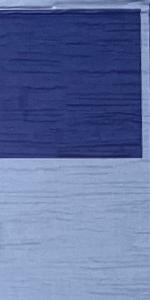
Label: Empty